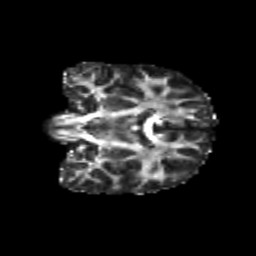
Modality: FA
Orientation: coronal
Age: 11
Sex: male
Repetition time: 9.4 s
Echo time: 0.089 s